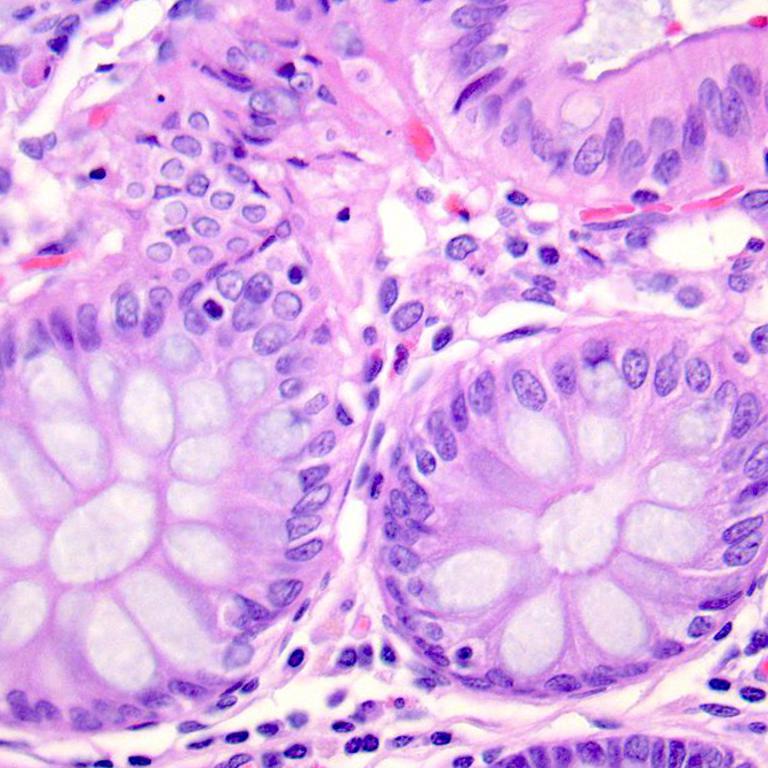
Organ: colon
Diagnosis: benign